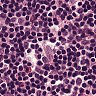
Metastatic tissue present: no